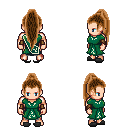
a pixel art fantasy rpg character, male body template, human, light skin, sash dress, white pants, brown extra-long topknot hairstyle, cloth bracers, gray slippers, four views (front, back, left, right), 2x2 character sprite sheet, small pixel art, hard edges, no anti-aliasing